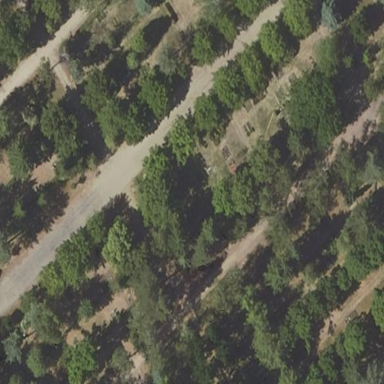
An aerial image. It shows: Graveyard.